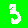
Digit: 3